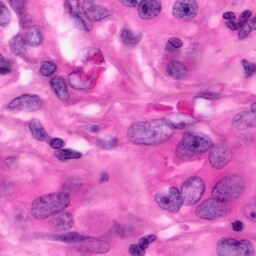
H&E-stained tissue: Pancreatic